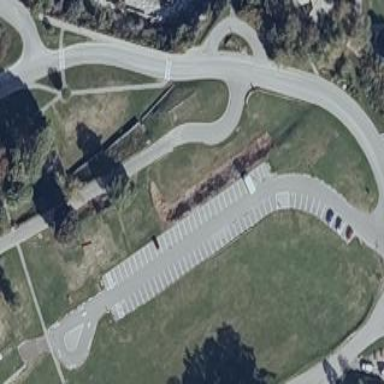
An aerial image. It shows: Street-side parking area.